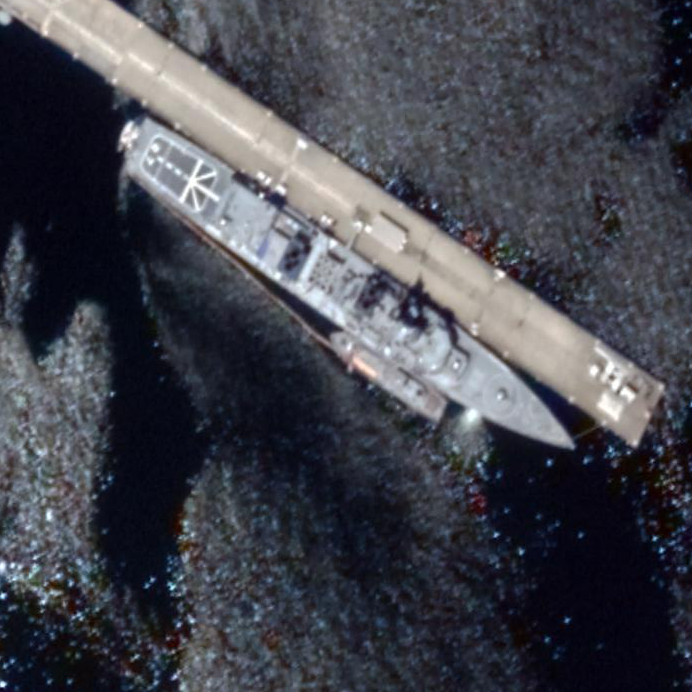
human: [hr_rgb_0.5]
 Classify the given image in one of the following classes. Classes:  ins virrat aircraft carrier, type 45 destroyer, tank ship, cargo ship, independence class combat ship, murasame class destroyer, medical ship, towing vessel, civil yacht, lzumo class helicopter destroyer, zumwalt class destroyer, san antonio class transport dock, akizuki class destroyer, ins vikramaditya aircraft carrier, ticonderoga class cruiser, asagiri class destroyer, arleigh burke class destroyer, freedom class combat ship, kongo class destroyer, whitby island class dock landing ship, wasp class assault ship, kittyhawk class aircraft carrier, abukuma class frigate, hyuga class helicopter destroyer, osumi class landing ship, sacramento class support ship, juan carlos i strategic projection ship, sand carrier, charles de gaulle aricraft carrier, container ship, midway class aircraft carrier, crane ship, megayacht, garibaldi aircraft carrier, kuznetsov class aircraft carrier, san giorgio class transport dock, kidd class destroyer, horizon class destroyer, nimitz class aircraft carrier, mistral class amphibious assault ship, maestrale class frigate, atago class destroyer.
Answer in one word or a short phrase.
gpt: Murasame class destroyer